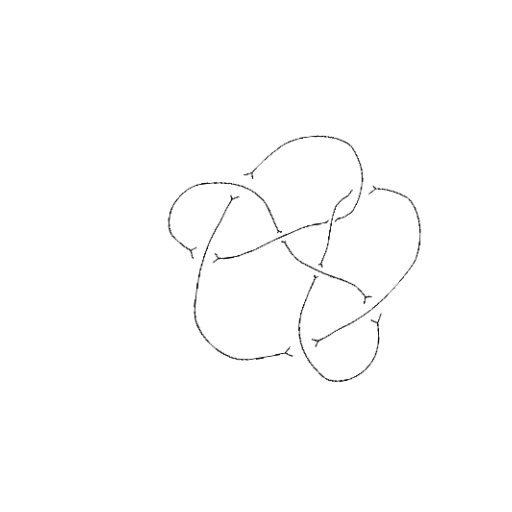
Crossing number: 8